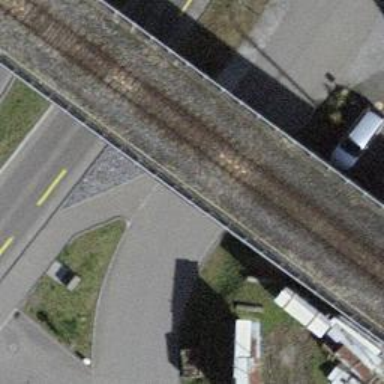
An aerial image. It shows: Bridge over railway with electrified contact lines.